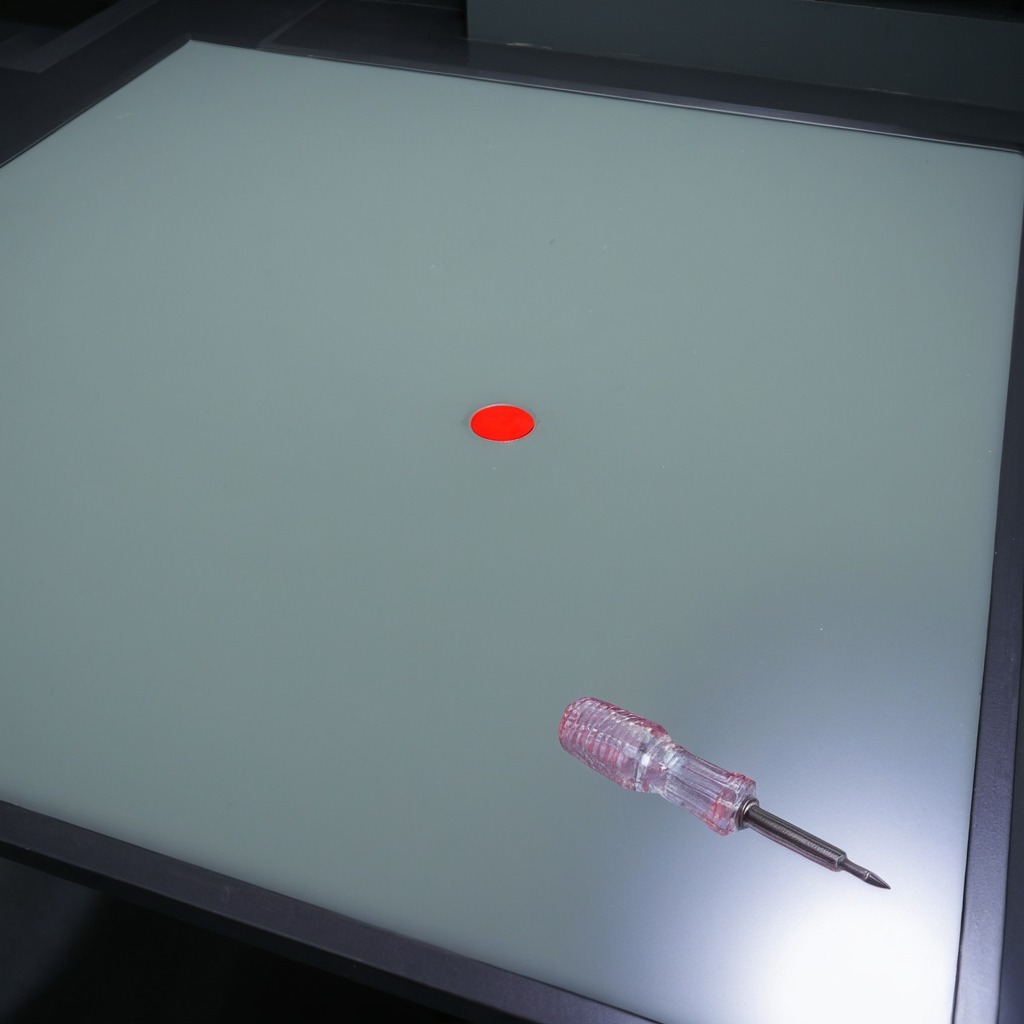
A screwdriver lies on the table in the railway signal maintenance room.